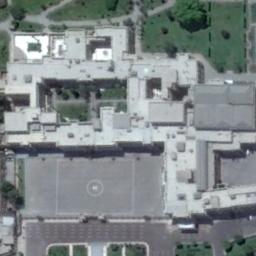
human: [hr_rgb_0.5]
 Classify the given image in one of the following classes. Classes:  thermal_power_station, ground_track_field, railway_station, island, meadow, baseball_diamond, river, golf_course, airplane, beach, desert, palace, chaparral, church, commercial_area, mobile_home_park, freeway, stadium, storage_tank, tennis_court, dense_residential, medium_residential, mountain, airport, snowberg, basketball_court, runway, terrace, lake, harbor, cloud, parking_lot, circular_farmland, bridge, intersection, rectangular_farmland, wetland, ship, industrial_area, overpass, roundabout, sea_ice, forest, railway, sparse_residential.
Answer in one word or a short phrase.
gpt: palace